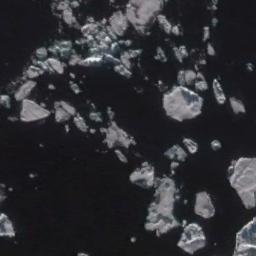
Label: sea_ice